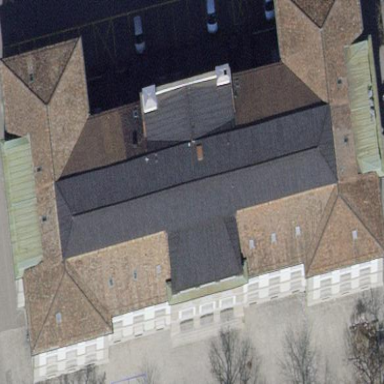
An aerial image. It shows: School building with hipped roof made of roof tiles.